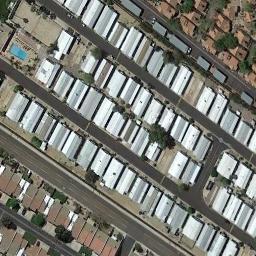
Label: residential